Question:
Hi, Please consider the custom wp7 message box above. I am looking to see what is the cleanest way to bind a views textbox to a property on the view model only after a button is clicked. The only way I can work out is to have two properties and use a command on the button to assign the value of the first prop to the main prop. The main prop should only receive the value from the textbox only if the user clicks the tick button and not if they cancel (by pressing the back button).
I am using MVVM Light.
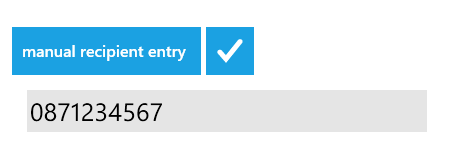
Answer: What about catching the click event and sending the changed text from View to ViewModel via Messenger. On ViewModel the property would be only a getter.